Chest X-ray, AP view. Patient: 26 years old, sex F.
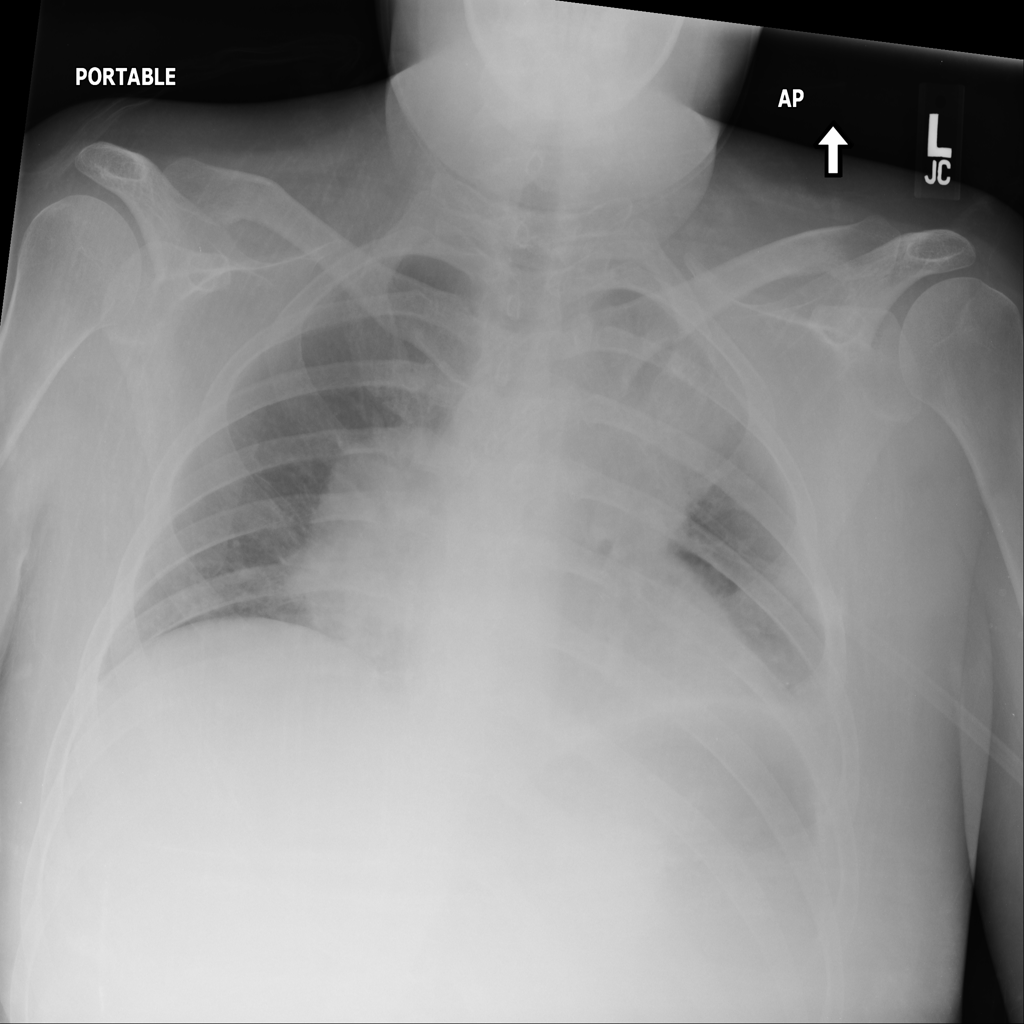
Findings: Infiltration, Mass